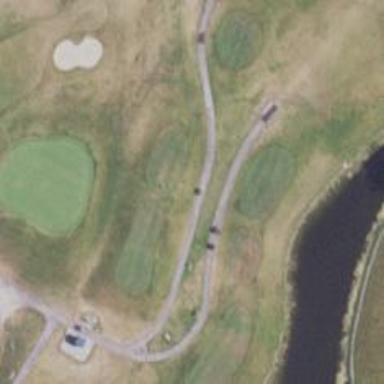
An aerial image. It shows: Service road designated as golf cart path.